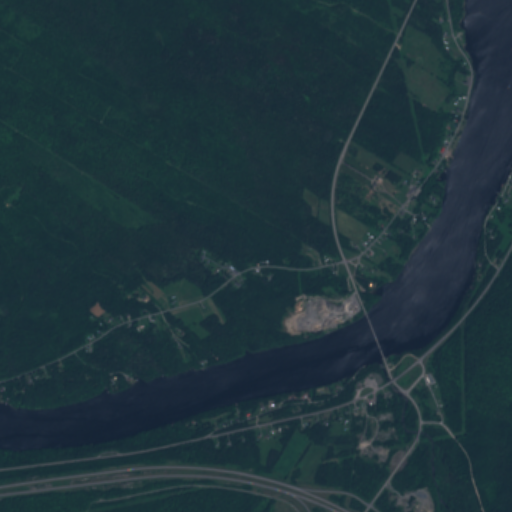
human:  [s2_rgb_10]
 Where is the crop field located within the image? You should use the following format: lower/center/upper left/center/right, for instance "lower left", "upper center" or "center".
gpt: The crop field is located in the lower center of the image.
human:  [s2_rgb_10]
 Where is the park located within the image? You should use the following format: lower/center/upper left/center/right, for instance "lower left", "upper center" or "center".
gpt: The park is located in the upper right of the image.
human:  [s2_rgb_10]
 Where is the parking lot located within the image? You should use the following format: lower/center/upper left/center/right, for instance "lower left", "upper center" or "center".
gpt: The parking lot is located in the center right of the image.
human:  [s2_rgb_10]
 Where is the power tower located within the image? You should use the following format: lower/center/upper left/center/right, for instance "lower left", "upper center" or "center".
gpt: There is no power tower in the image.